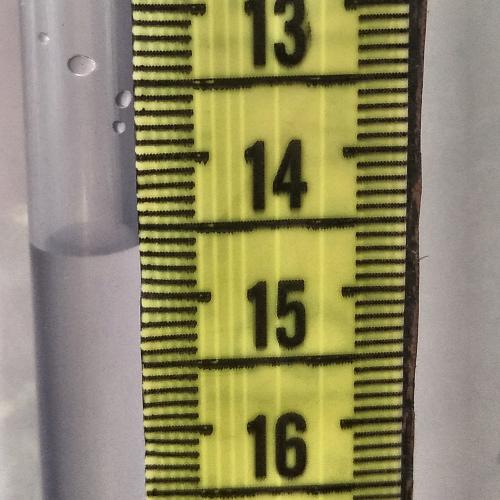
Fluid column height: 14.6 cm